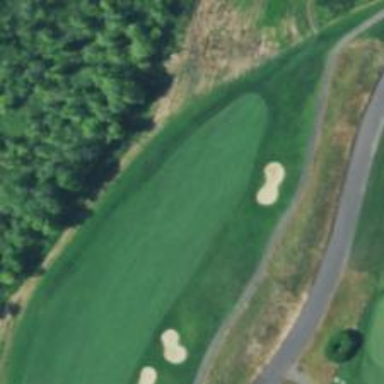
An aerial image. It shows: Golf hole.